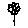
Label: flower